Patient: sex F, age 55
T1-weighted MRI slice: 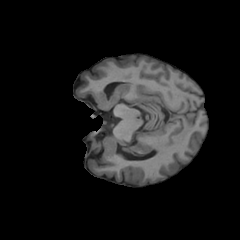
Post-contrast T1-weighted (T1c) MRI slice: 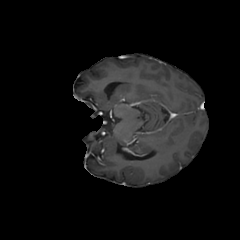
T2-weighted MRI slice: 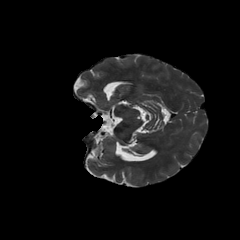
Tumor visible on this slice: no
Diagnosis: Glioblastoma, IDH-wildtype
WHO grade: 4